Question: I am trying to develop a school related app. Here is the picture of my database. In my code I have the schoolEmail as a string (i.e String email = iisd@gmail.com). I want to use this string to know to which school does this email belong to (IISD in this case) I want to get this value as String.

And Here is my code
'''
public class HomeScreen extends AppCompatActivity {
TextView schoolName,schoolEmail,schoolPhone,schoolAddress;
Button logoutSchool;
DatabaseReference databaseReference;
String email;
@Override
protected void onCreate(Bundle savedInstanceState) {
super.onCreate(savedInstanceState);
setContentView(R.layout.activity_home_screen);
schoolName = findViewById(R.id.schoolName);
schoolEmail = findViewById(R.id.schoolEmail);
schoolPhone = findViewById(R.id.schoolPhone);
schoolAddress = findViewById(R.id.schoolAddress);
logoutSchool = findViewById(R.id.loginSchool);
databaseReference = FirebaseDatabase.getInstance().getReference();
email = "iisd@gmail.com";
databaseReference.addValueEventListener(new ValueEventListener() {
@Override
public void onDataChange(DataSnapshot dataSnapshot) {
// This method is called once with the initial value and again
// whenever data at this location is updated.
DataSnapshot dataSnapshot1 = dataSnapshot.getChildren();
String value = dataSnapshot.child("Schools").getKey();
Toast.makeText(HomeScreen.this, value, Toast.LENGTH_SHORT).show();
}
@Override
public void onCancelled(DatabaseError error) {
}
});
}
}
'''
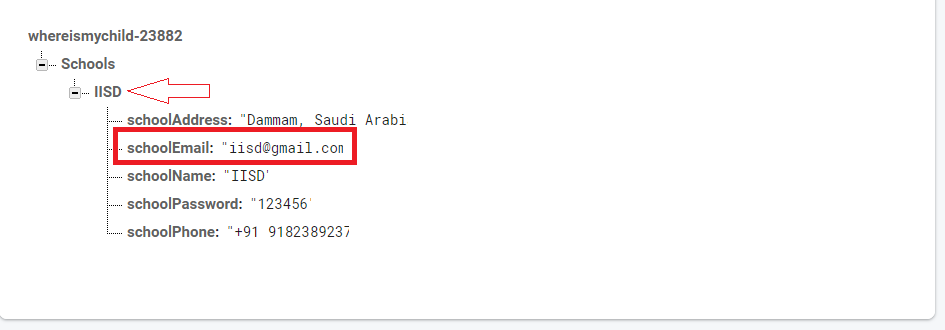
Answer: Try the following:
'''
databaseReference.child("Schools").orderByChild("schoolEmail").equalTo("iisd@gmail.com").addValueEventListener(new ValueEventListener() {
@Override
public void onDataChange(DataSnapshot dataSnapshot) {
for(DataSnapshot ds : dataSnapshot.getChildren()){
String value = ds.getKey();
Toast.makeText(HomeScreen.this, value, Toast.LENGTH_SHORT).show();
}
}
@Override
public void onCancelled(DatabaseError error) {
throw databaseError.toException();
}
});
'''
Here your reference is at node 'Schools', then you use a query 'orderByChild("schoolEmail").equalTo("iisd@gmail.com")' to check if schoolEmail = email_value, then using for loop you can get the key.